Interaction volume radius: 5 \u00c5
Interaction volume height: 30 \u00c5
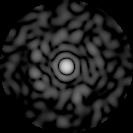
Disorder parameter: 0.8469